Interaction volume radius: 5 \u00c5
Interaction volume height: 20 \u00c5
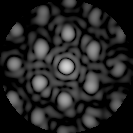
Disorder parameter: 0.3792